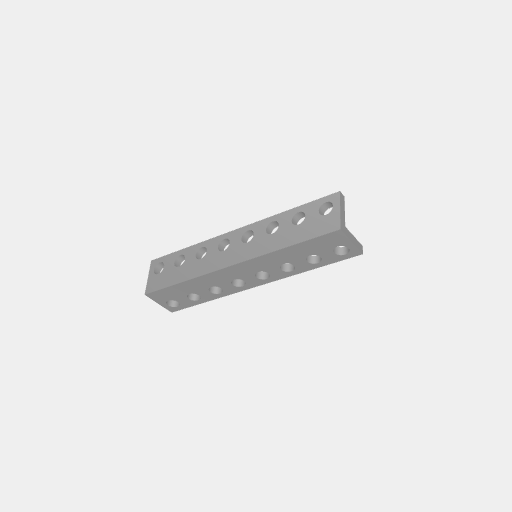
Part: LBeam8H